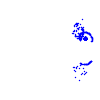
Particle: electron